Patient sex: F
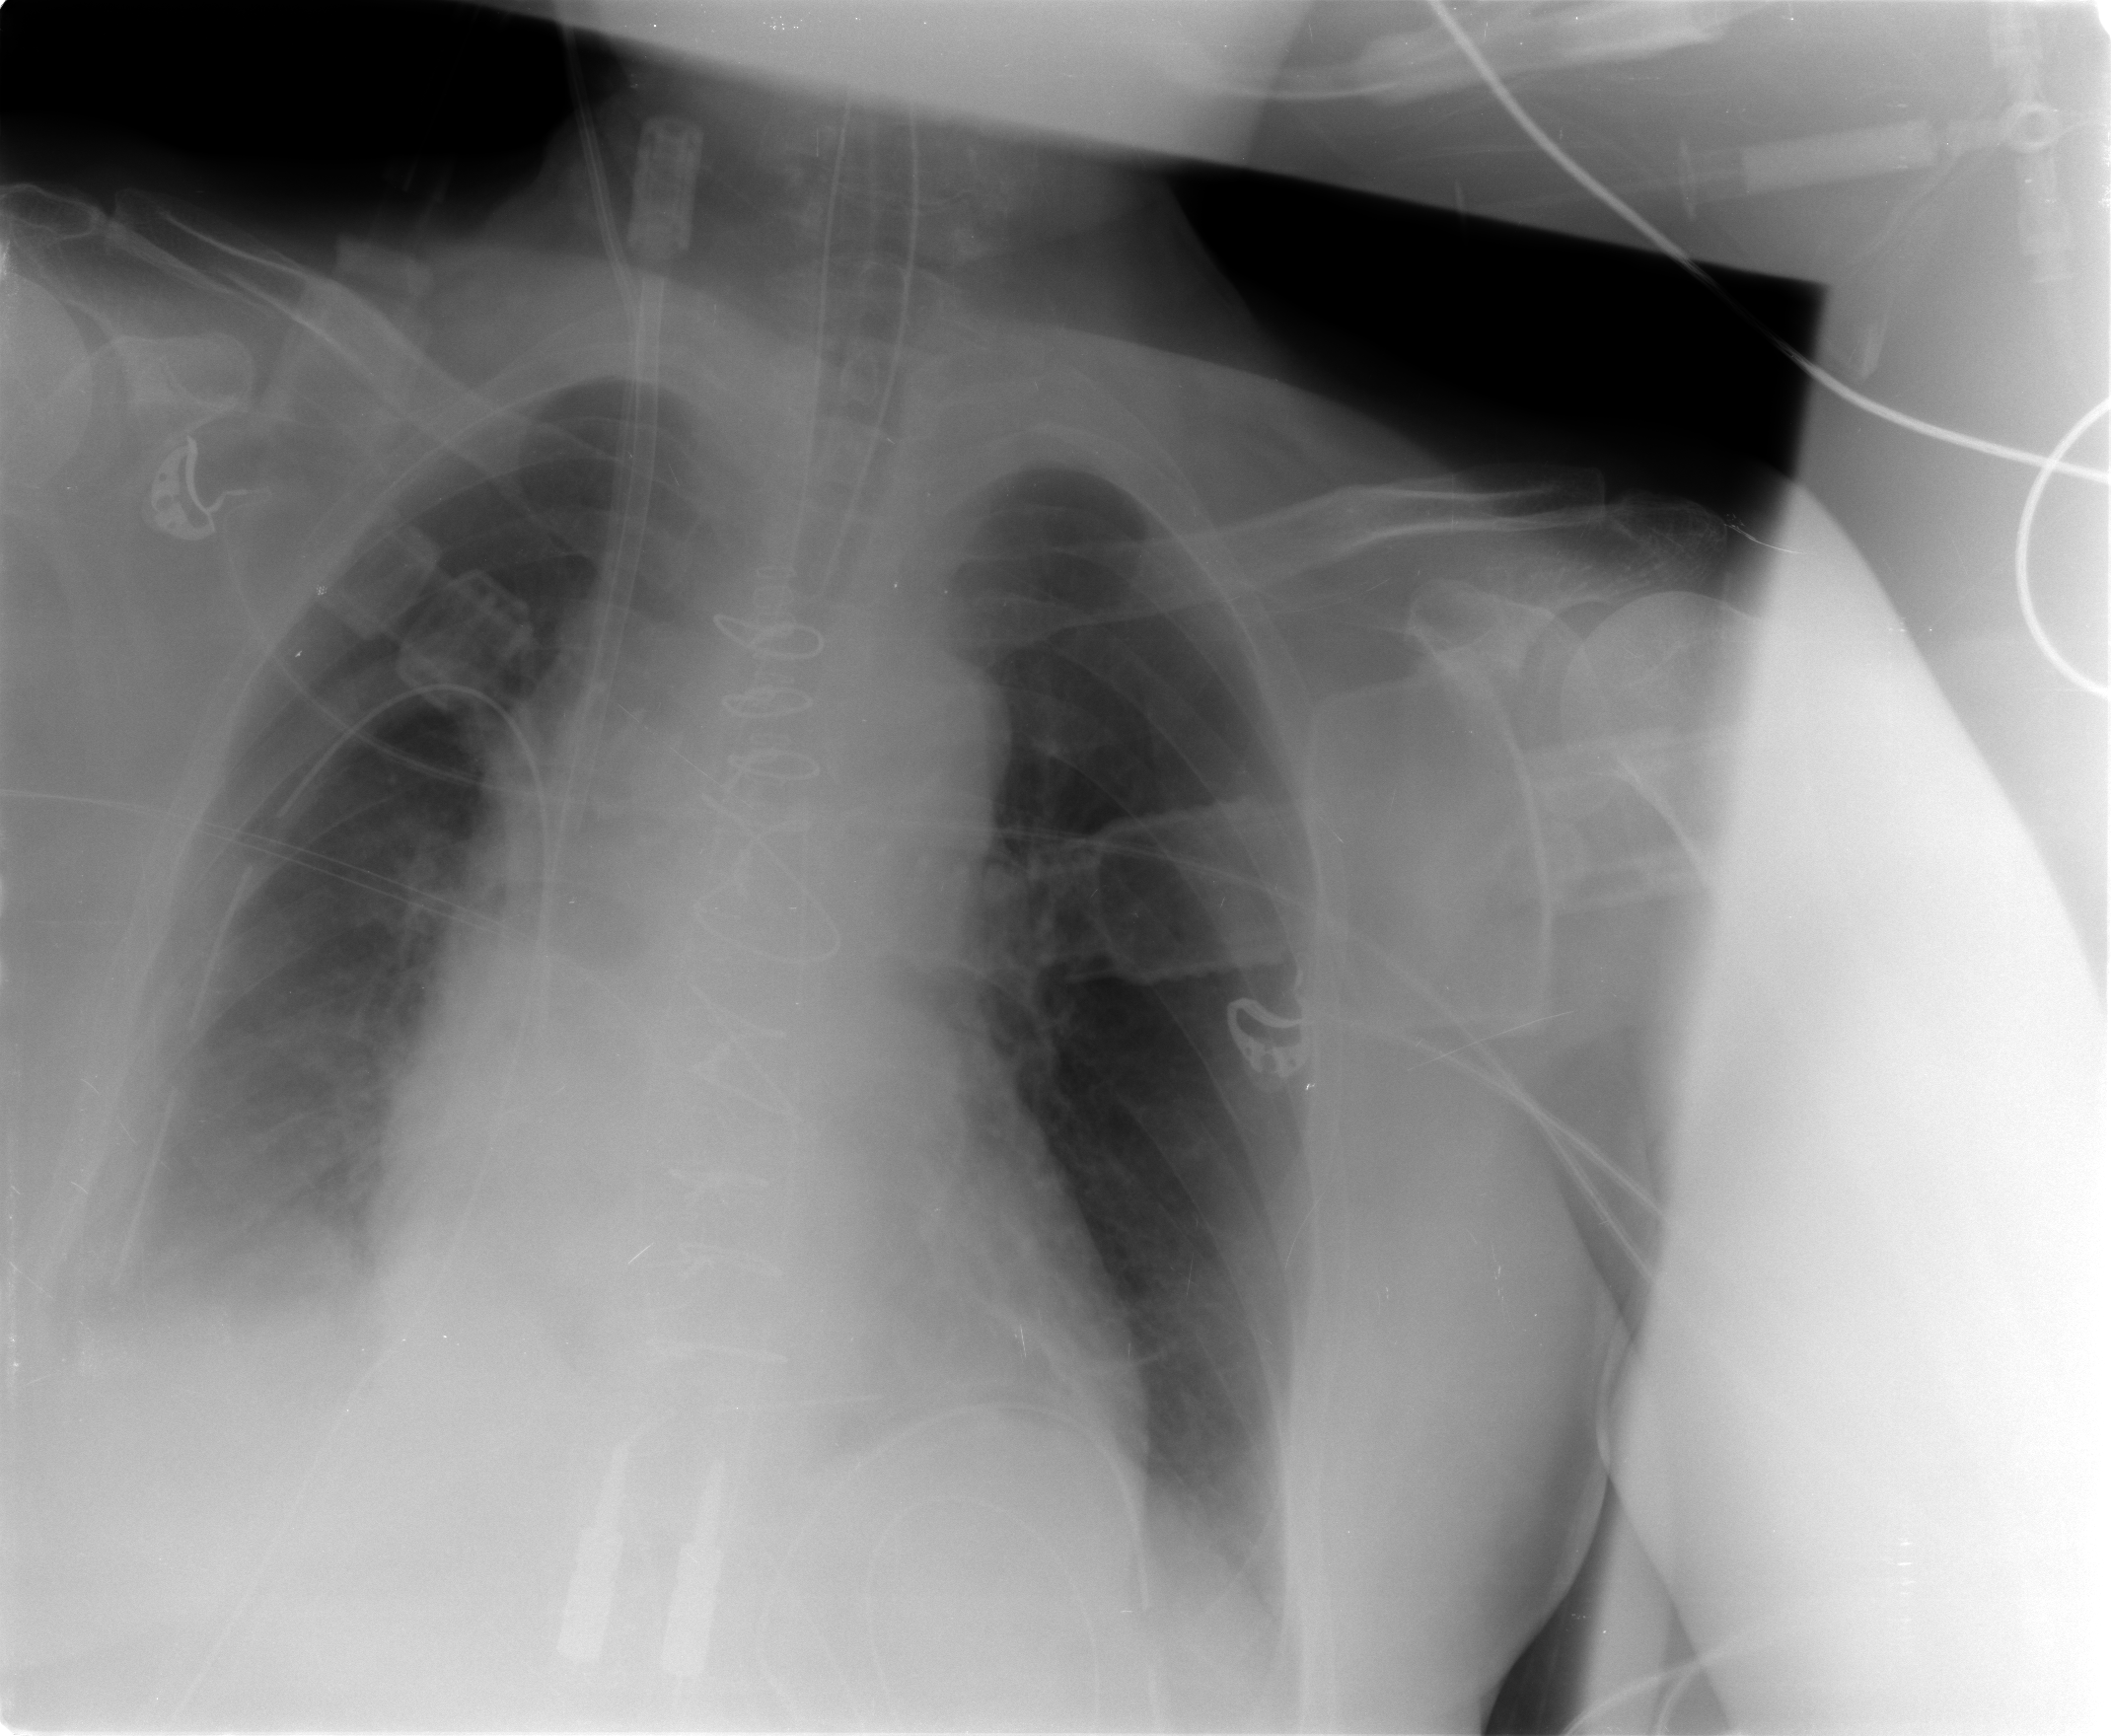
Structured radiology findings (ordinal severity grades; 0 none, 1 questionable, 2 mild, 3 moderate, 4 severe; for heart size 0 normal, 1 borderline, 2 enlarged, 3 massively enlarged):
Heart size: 2
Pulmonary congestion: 0
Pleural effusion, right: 2
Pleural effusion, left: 1
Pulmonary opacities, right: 0
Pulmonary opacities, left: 0
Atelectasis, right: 0
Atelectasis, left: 1